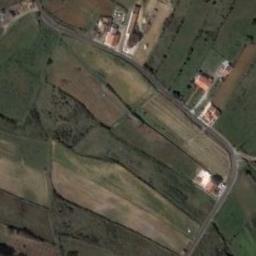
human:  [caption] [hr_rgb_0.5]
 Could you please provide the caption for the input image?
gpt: Houses and paths along a small patch of green terraces .

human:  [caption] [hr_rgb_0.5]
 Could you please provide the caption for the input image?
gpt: There is a road on the terrace .

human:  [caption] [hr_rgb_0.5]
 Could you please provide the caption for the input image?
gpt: The green and bare terrace is next to some houses .

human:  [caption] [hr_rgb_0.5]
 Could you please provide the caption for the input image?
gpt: There is a straight path between the terraces .

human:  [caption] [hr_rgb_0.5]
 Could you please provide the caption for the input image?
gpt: There are some buildings beside the terraces .